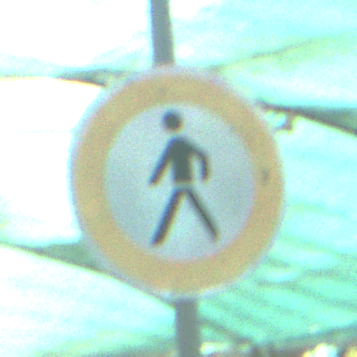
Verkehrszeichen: VerbotFussgaenger
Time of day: MorningAfternoon
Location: Roofed (Special)
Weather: PartlyCloudy
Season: NotSpecified
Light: Natural